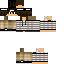
A male human skin with medium skin, wearing brown long hair dressed in a blue hoodie and black pants, featuring a closed mouth.